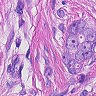
Metastatic tissue present: yes